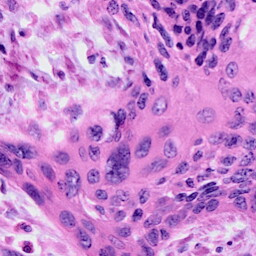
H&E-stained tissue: Cervix